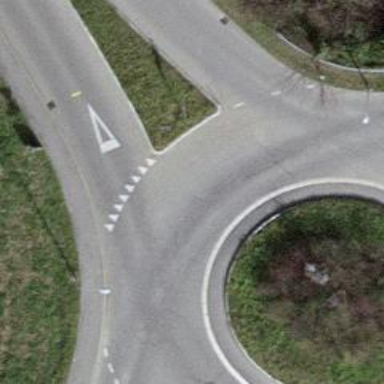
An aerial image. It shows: Tertiary road made of asphalt leading to roundabout junction.